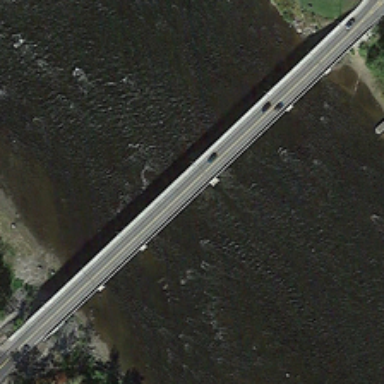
Several cars are on a bridge over a black river .